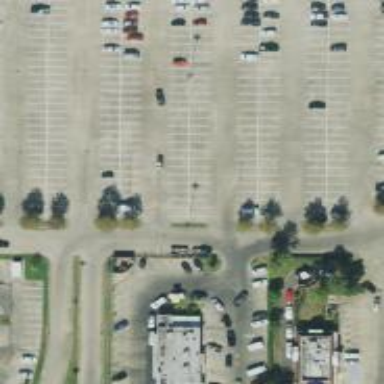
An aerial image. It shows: Parking space is available.